Question: I have requirement of radio buttons with on/off method i.e when click on one radio button it should on and when click on second button first button should off but below code is not working as per my expectation.
Here is the snippet for that html and css code:
'''
body {
background: #0288D1;
}
.checkboxes-and-radios {
margin: 80px auto 0;
width: 280px;
padding: 30px;
background: #fafafa;
input {
display: none;
}
label {
cursor: pointer;
padding-right: 35px;
position: relative;
display: block;
font-size: 18px;
padding: 15px 0
}
input[type="checkbox"],
input[type="radio"] {
position: absolute;
visibility: hidden !important;
}
input[type="checkbox"]+label,
input[type="radio"]+label {
&:before,
&:after {
content: '';
position: absolute;
top: 50%;
margin-top: -7.5px;
box-sizing: border-box;
}
&:before {
width: 30px;
height: 15px;
right: 0px;
background: #fff;
border: 1px solid #e4e3e1;
border-radius: 15px;
}
&:after {
width: 15px;
height: 15px;
right: 15px;
background: #BDBDBD;
border-radius: 50%;
transition: all 200ms ease-out;
}
}
input[type="checkbox"]:checked+label,
input[type="radio"]:checked+label {
&:after {
right: 0px;
background: #FF9800;
}
}
}
'''
'''
<div class="checkboxes-and-radios">
<h1>Radios:</h1>
<input type="radio" name="radio-cats" id="radio-1" value="1" checked>
<label for="radio-1">Radio Label 1</label>
<input type="radio" name="radio-cats" id="radio-2" value="2">
<label for="radio-2">Radio Label 2</label>
<input type="radio" name="radio-cats" id="radio-3" value="3" checked>
<label for="radio-3">Radio Label 3</label>
<h1>Checkboxes:</h1>
<input type="checkbox" name="checkbox-cats[]" id="checkbox-1" value="1" checked>
<label for="checkbox-1">Checkbox Label 1</label>
<input type="checkbox" name="checkbox-cats[]" id="checkbox-2" value="2">
<label for="checkbox-2">Checkbox Label 2</label>
<input type="checkbox" name="checkbox-cats[]" id="checkbox-3" value="3" checked>
<label for="checkbox-3">Checkbox Label 3</label>
</div>
'''
expected output:

so how to add css that will look like in image shown in top?
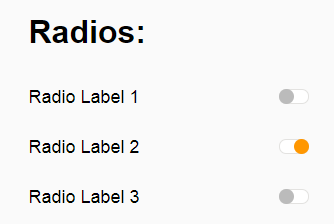
Answer: Your code works like a charm for me. In your provided fiddle, the SCSS was not compiled to CSS. Here a compiled version. Radio buttons are switching correctly.
Here also a <URL>.
You have to use a preprocessor to compile scss to css. You should start reading here:
<URL>
'''
body {
background: #0288D1;
}
.checkboxes-and-radios {
margin: 80px auto 0;
width: 280px;
padding: 30px;
background: #fafafa;
}
.checkboxes-and-radios input {
display: none;
}
.checkboxes-and-radios label {
cursor: pointer;
padding-right: 35px;
position: relative;
display: block;
font-size: 18px;
padding: 15px 0;
}
.checkboxes-and-radios input[type="checkbox"],
.checkboxes-and-radios input[type="radio"] {
position: absolute;
visibility: hidden !important;
}
.checkboxes-and-radios input[type="checkbox"]+label:before,
.checkboxes-and-radios input[type="checkbox"]+label:after,
.checkboxes-and-radios input[type="radio"]+label:before,
.checkboxes-and-radios input[type="radio"]+label:after {
content: '';
position: absolute;
top: 50%;
margin-top: -7.5px;
box-sizing: border-box;
}
.checkboxes-and-radios input[type="checkbox"]+label:before,
.checkboxes-and-radios input[type="radio"]+label:before {
width: 30px;
height: 15px;
right: 0px;
background: #fff;
border: 1px solid #e4e3e1;
border-radius: 15px;
}
.checkboxes-and-radios input[type="checkbox"]+label:after,
.checkboxes-and-radios input[type="radio"]+label:after {
width: 15px;
height: 15px;
right: 15px;
background: #BDBDBD;
border-radius: 50%;
transition: all 200ms ease-out;
}
.checkboxes-and-radios input[type="checkbox"]:checked+label:after,
.checkboxes-and-radios input[type="radio"]:checked+label:after {
right: 0px;
background: #FF9800;
}
'''
'''
<div class="checkboxes-and-radios">
<h1>Radios:</h1>
<input type="radio" name="radio-cats" id="radio-1" value="1" checked>
<label for="radio-1">Radio Label 1</label>
<input type="radio" name="radio-cats" id="radio-2" value="2">
<label for="radio-2">Radio Label 2</label>
<input type="radio" name="radio-cats" id="radio-3" value="3" checked>
<label for="radio-3">Radio Label 3</label>
<h1>Checkboxes:</h1>
<input type="checkbox" name="checkbox-cats1" id="checkbox-1" value="1" checked>
<label for="checkbox-1">Checkbox Label 1</label>
<input type="checkbox" name="checkbox-cats2" id="checkbox-2" value="2">
<label for="checkbox-2">Checkbox Label 2</label>
<input type="checkbox" name="checkbox-cats3" id="checkbox-3" value="3" checked>
<label for="checkbox-3">Checkbox Label 3</label>
</div>
'''